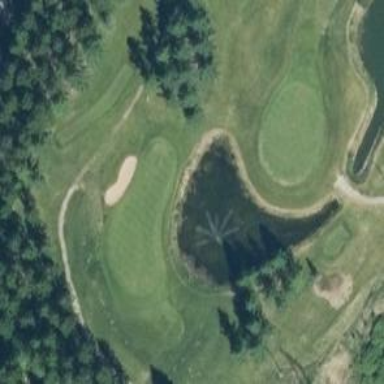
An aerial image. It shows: Pond serving as water hazard on golf course. It is natural feature of the landscape.